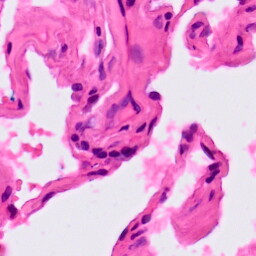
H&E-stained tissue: Lung